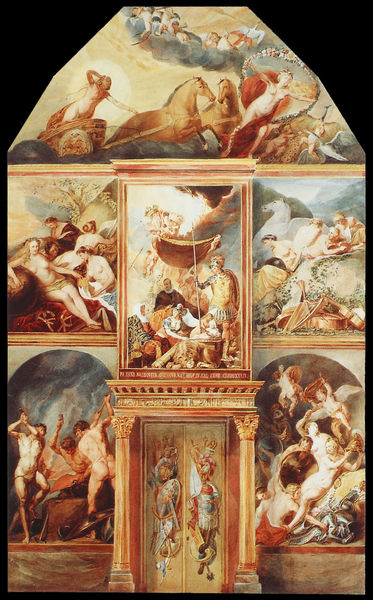
Titel: Die Wände des Oranjezaal im Schloß Huis ten Bosch
Künstler: Tieleman Cato Bruining
Schlagwörter: gott, himmel, kampf, nackt, wolken, frauen, tür, kirche, sonne, gold, pferd, pferde, engel, krieg, wandmalerei, stuck, tor, antike, altar, pforte, götter, krieger, deckengemälde, fresko, pegasus, kentaurus, altertum